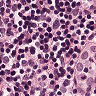
Metastatic tissue present: no